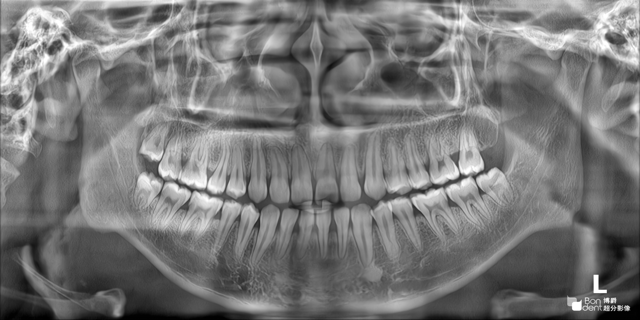
adult